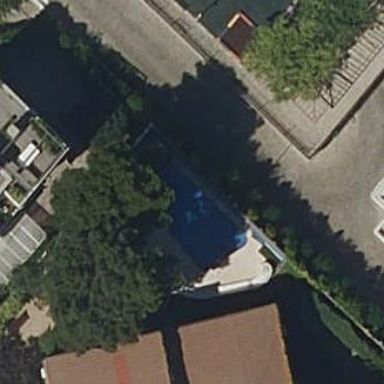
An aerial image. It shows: Swimming pool area designated for leisure and sports activities.